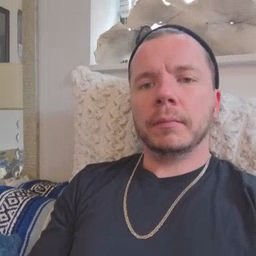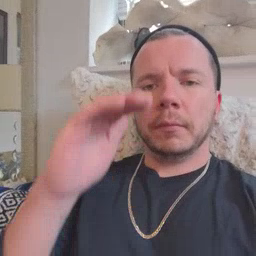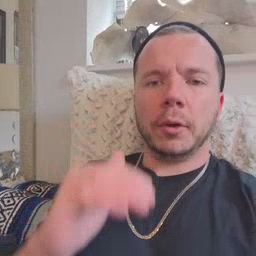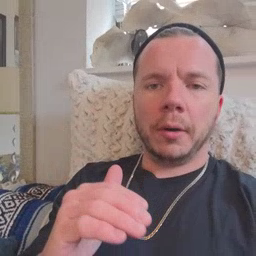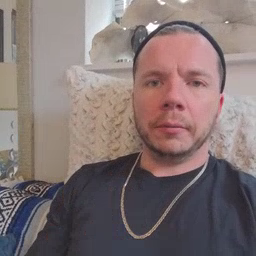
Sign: child